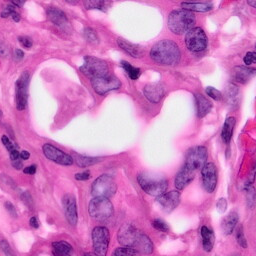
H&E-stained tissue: Pancreatic